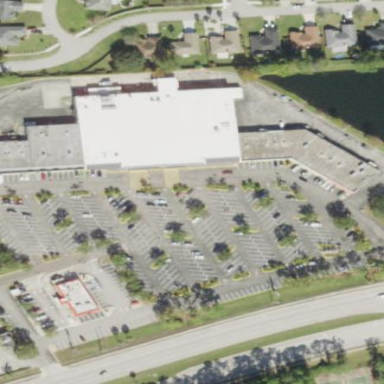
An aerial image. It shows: Retail area.